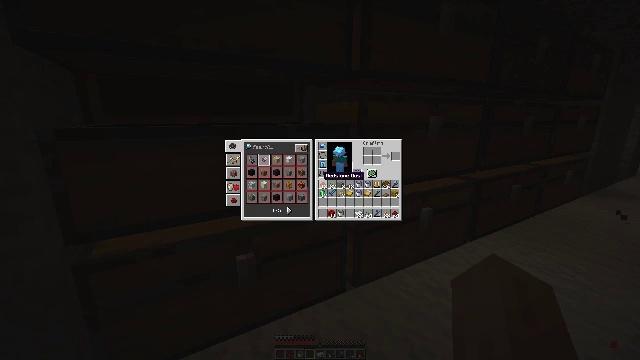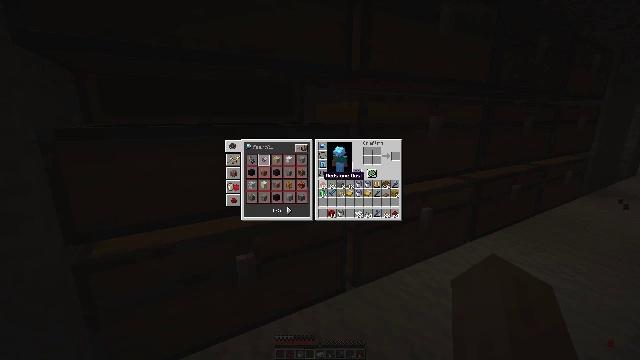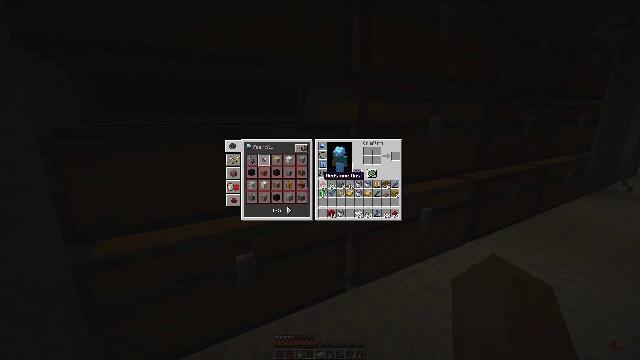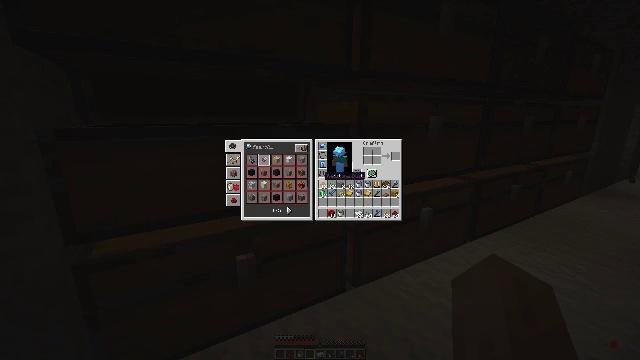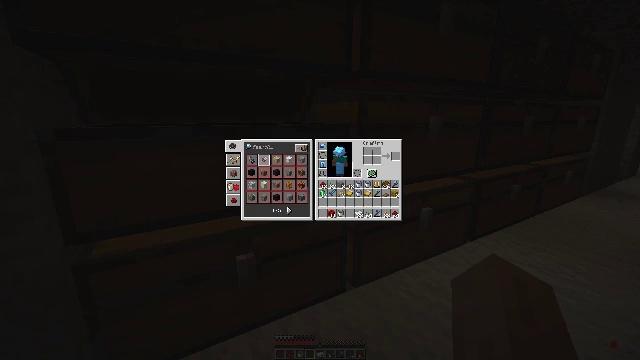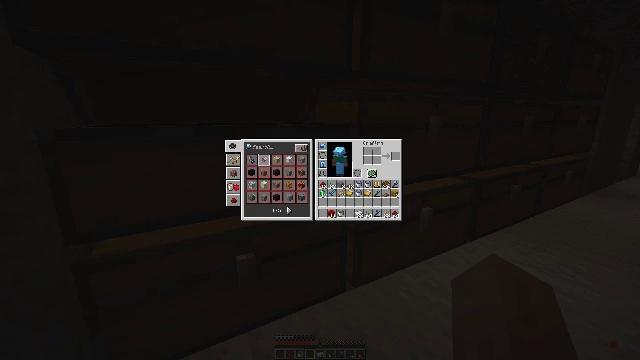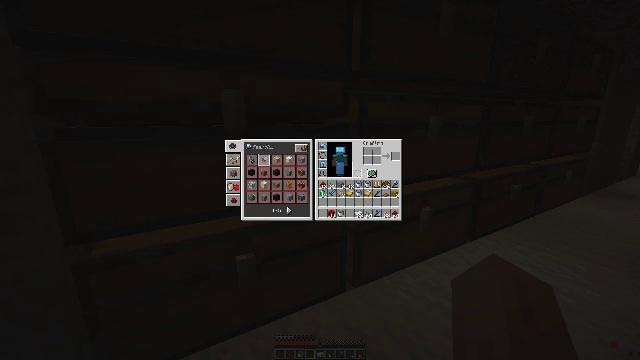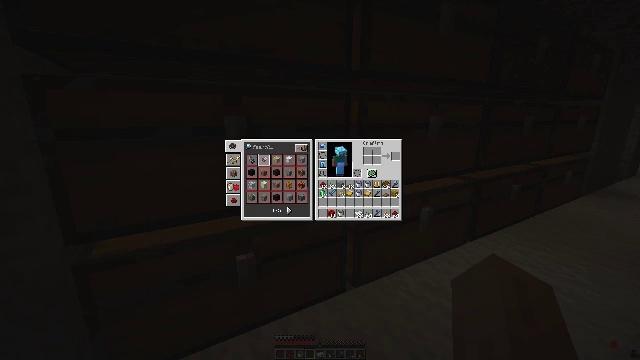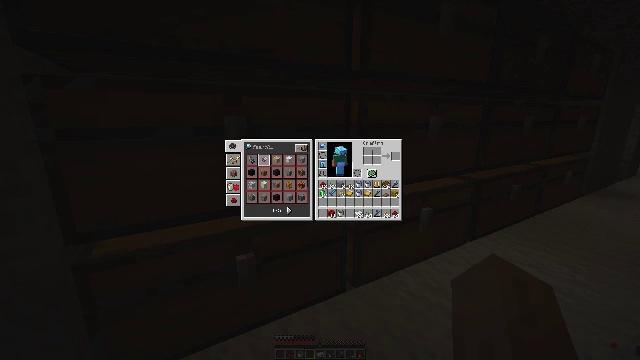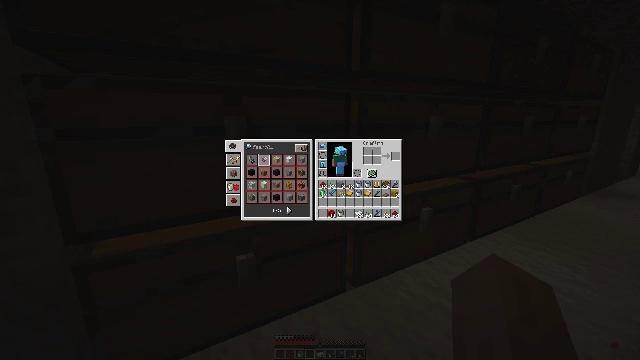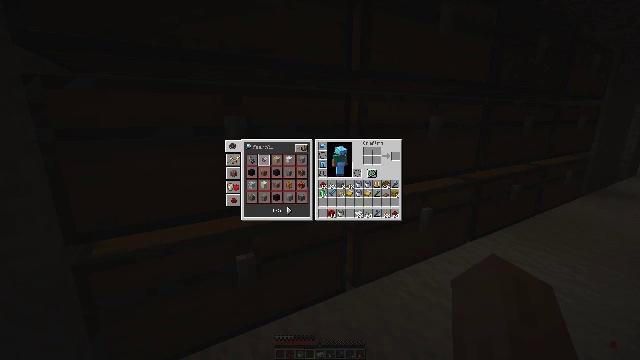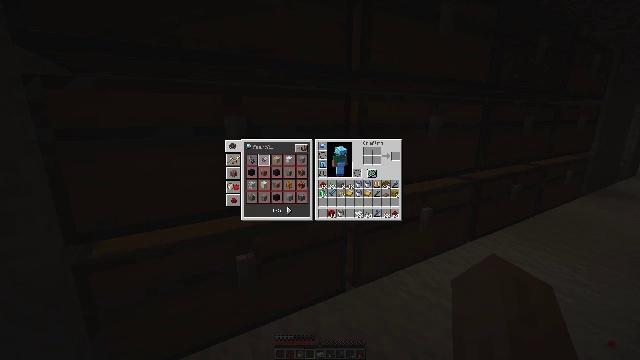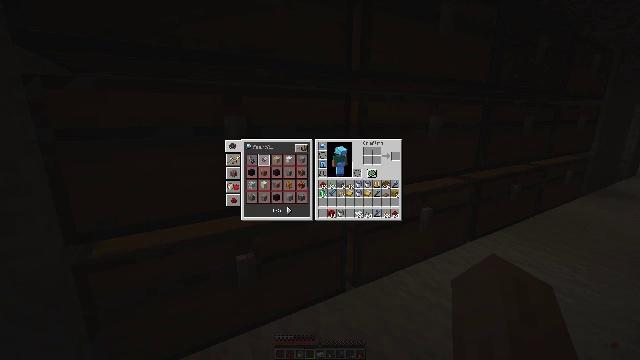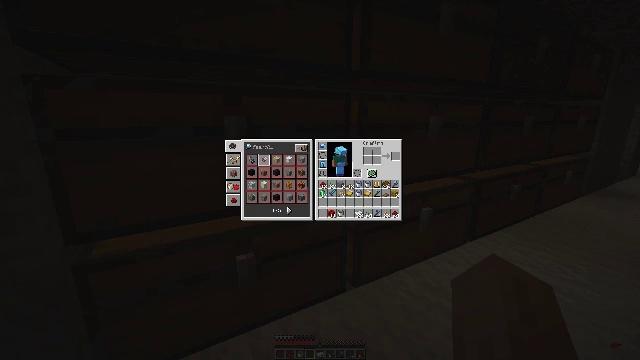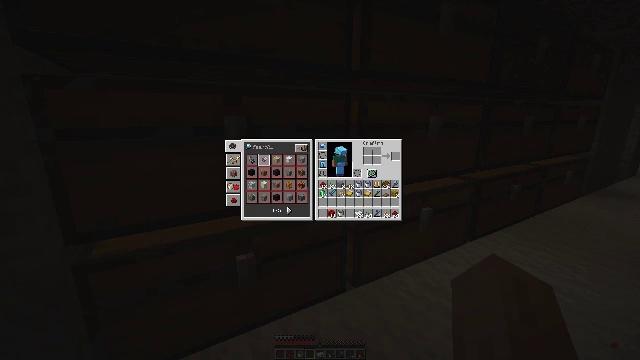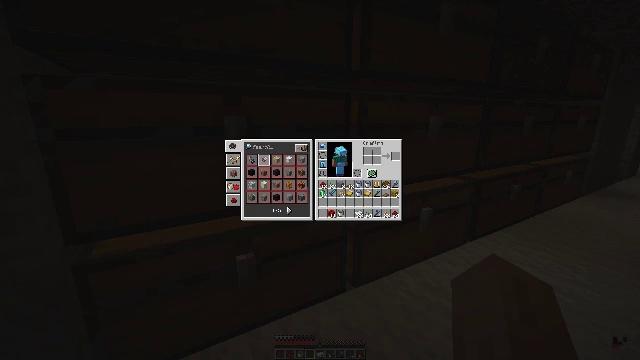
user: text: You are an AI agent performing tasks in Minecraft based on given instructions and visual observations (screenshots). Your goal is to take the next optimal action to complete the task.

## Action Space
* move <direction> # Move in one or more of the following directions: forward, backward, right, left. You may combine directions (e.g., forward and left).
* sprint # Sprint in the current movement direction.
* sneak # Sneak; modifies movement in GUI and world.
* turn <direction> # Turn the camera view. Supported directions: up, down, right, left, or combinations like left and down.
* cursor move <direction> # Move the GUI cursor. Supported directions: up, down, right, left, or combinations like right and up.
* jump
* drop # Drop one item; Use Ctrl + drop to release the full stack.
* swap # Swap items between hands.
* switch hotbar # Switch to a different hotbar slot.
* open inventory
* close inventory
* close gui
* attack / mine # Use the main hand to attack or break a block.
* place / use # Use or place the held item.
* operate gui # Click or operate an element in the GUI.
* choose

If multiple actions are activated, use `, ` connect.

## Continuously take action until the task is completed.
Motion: motion action
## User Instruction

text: Drop an iron ingot.
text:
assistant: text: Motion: no_op
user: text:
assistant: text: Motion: no_op
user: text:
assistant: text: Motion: no_op
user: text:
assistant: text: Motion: turn right
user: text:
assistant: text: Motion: turn right
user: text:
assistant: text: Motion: turn right and up
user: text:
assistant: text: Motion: turn right
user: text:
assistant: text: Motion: no_op
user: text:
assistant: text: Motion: no_op
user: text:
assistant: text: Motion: turn right
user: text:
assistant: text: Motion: turn right
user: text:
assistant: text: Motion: no_op
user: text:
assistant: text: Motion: no_op
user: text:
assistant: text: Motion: turn left
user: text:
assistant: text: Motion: no_op
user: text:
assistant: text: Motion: attack / mine
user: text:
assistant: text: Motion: attack / mine
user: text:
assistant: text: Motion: no_op
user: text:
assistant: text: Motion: no_op
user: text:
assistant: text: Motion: attack / mine
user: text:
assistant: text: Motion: attack / mine
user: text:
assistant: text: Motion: attack / mine
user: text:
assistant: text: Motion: no_op
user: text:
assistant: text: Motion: turn left
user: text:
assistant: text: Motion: turn left and up
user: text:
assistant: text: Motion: no_op
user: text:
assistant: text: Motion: no_op
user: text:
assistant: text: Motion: no_op
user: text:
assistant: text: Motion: no_op
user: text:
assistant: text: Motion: turn right